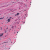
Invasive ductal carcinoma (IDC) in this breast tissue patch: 0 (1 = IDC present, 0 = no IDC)